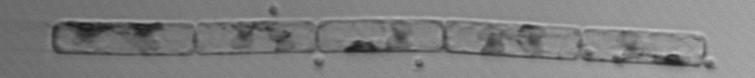
Label: Guinardia_delicatula